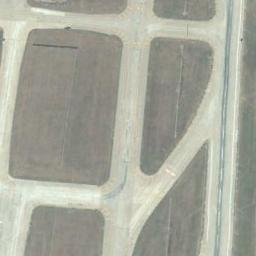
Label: runway